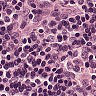
Metastatic tissue present: no